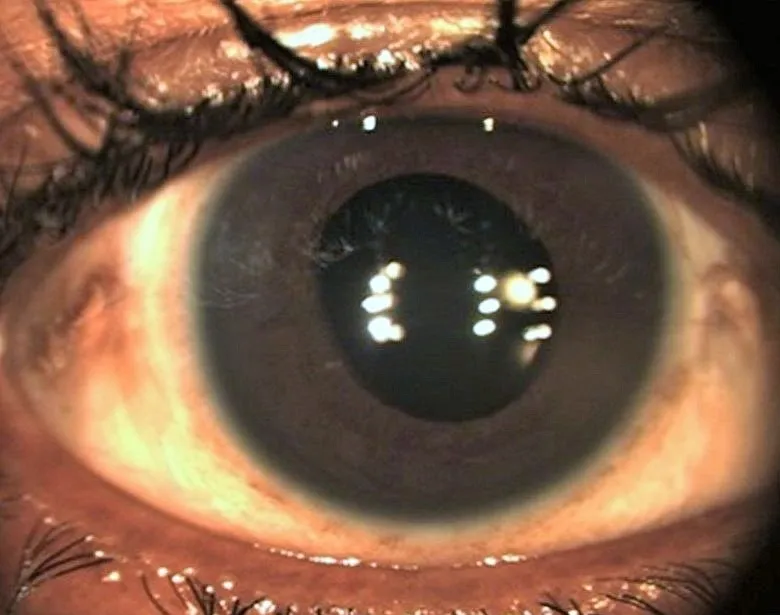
Post-operative late. 1 month post-surgery: status after scleral fixated intraocular lens.
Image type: ophthalmic_imaging (slit_lamp_photograph)